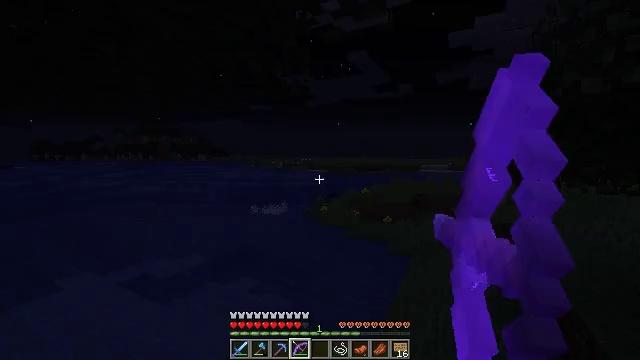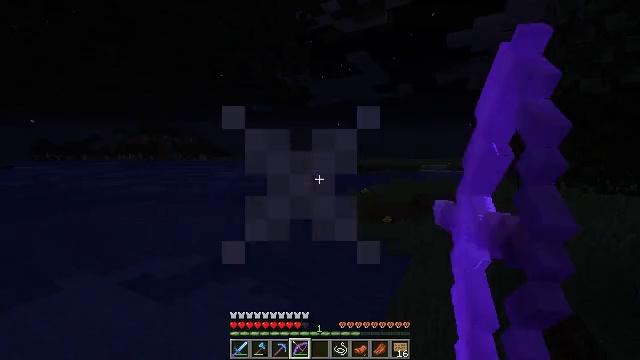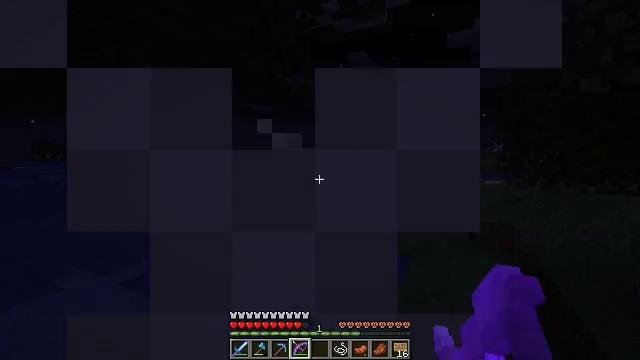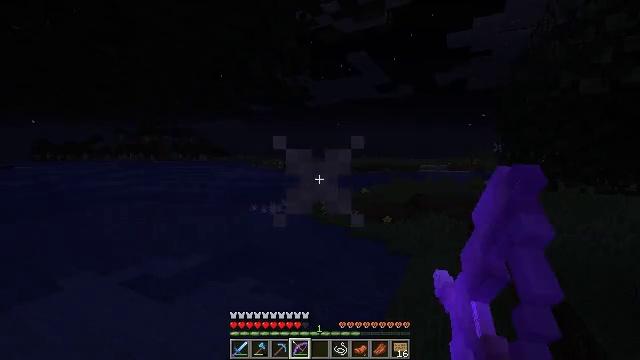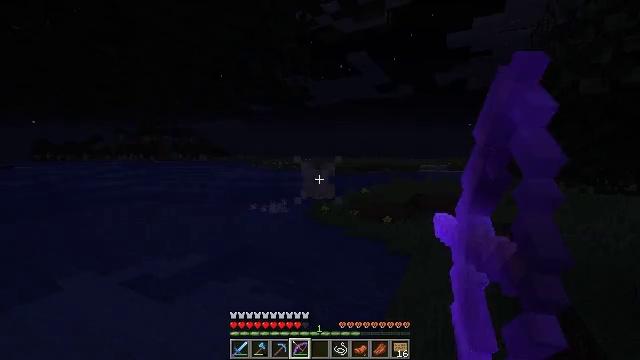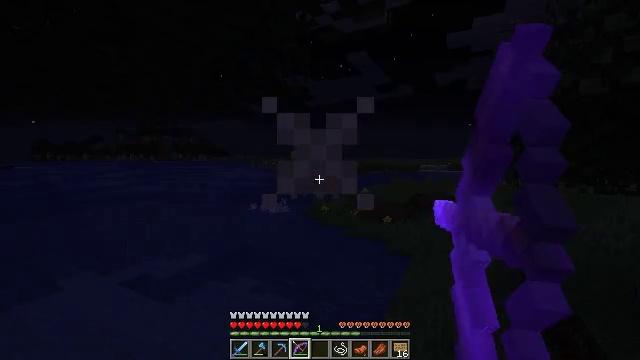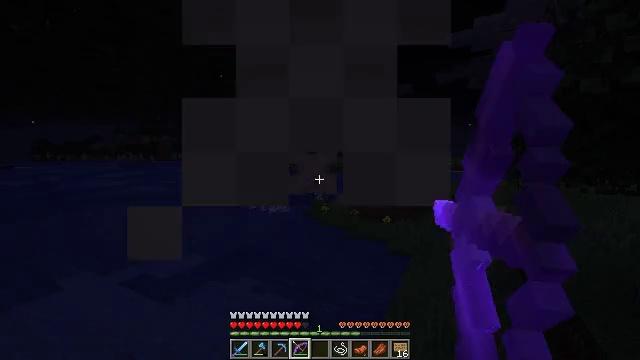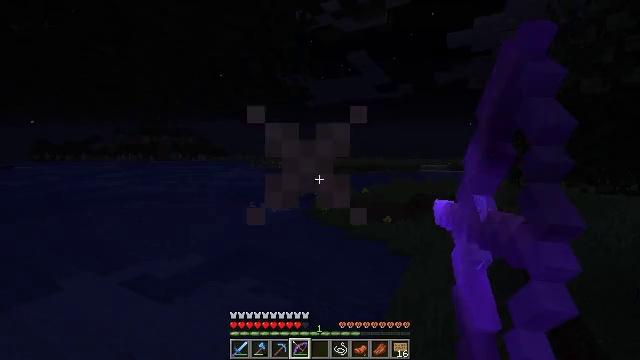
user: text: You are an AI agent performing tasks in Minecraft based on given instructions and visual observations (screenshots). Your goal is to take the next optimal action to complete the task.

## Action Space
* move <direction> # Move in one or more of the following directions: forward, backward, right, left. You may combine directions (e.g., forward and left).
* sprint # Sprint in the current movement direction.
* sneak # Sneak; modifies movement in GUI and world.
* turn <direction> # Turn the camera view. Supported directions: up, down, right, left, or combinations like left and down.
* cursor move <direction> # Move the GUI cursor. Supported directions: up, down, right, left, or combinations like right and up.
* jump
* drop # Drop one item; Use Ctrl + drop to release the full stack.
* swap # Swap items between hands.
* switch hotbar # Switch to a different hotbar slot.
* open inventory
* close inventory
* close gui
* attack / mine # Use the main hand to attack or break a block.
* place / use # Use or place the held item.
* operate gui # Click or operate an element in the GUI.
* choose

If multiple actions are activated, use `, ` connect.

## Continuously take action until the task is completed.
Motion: motion action
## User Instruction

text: Kill the squid.
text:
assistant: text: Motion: use / place
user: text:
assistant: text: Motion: use / place
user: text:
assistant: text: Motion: use / place
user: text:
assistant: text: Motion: use / place
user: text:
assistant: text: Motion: use / place
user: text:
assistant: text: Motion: use / place
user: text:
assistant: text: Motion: use / place
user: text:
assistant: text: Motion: use / place